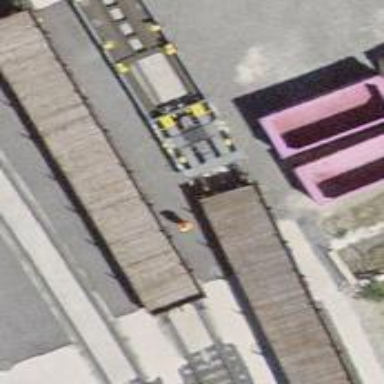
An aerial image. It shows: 1-track yard used for service.